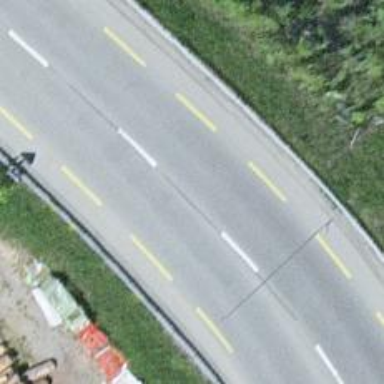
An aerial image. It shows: Primary highway with asphalt surface and lanes for cycling on both sides.